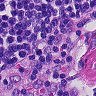
Metastatic tissue present: no